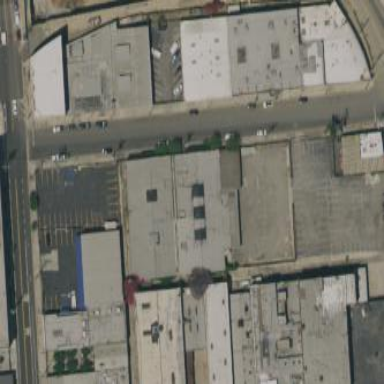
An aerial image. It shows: Industrial building.